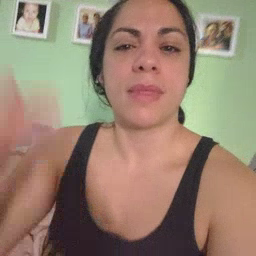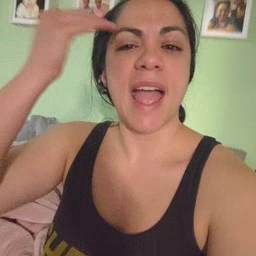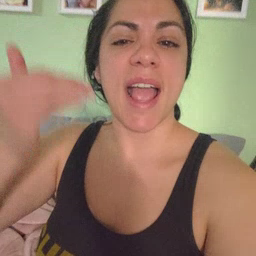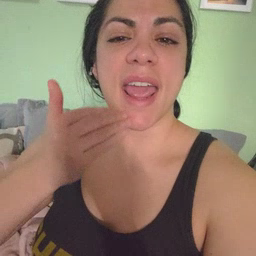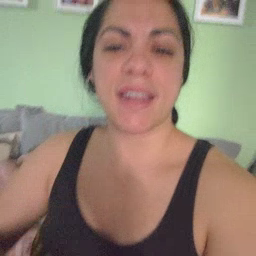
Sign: head